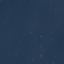
Land use / land cover: SeaLake